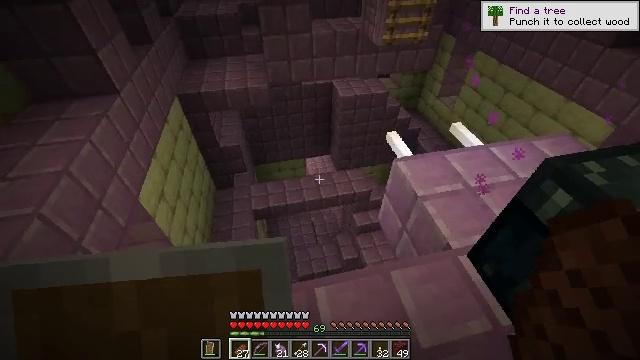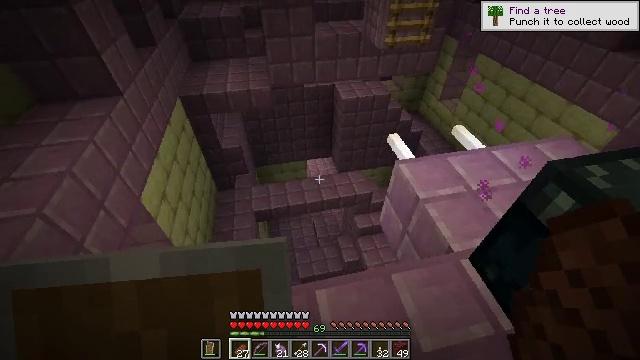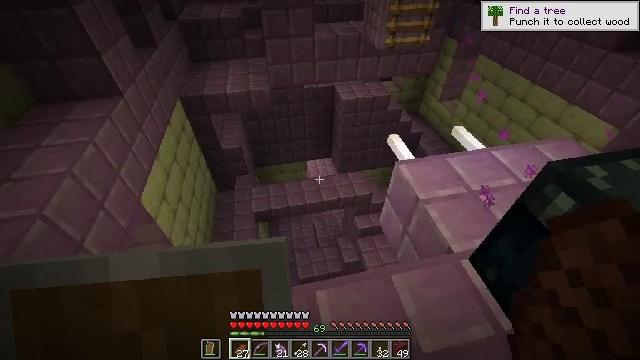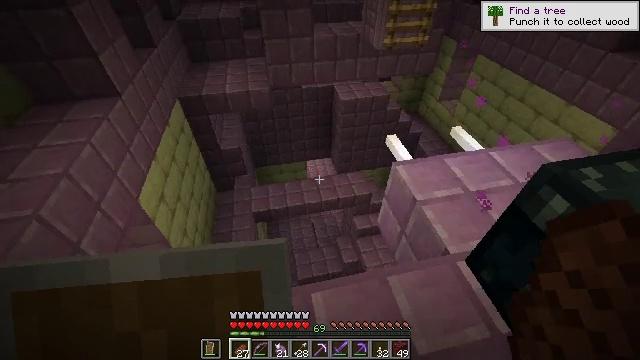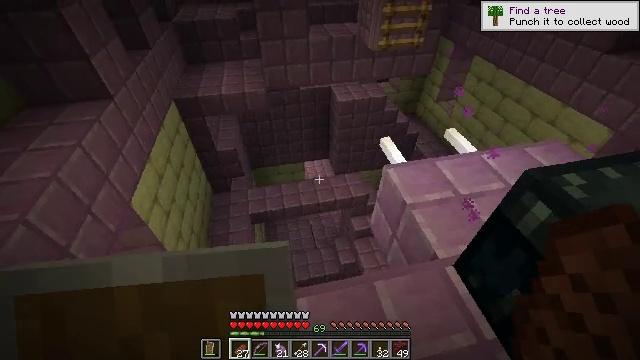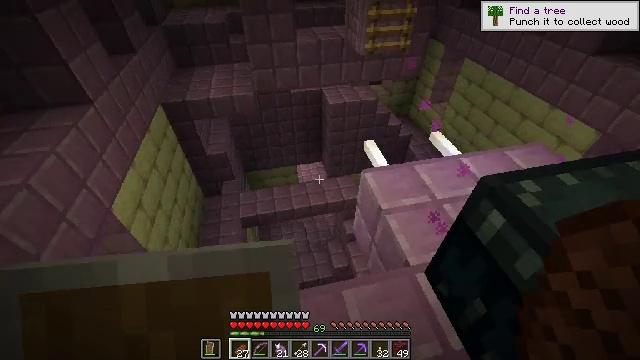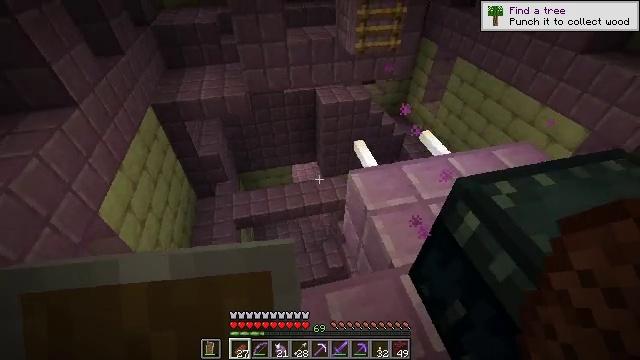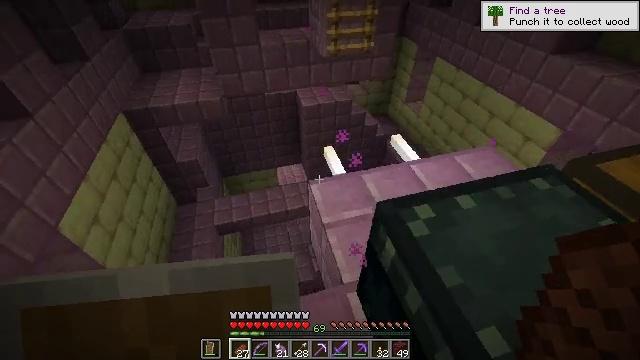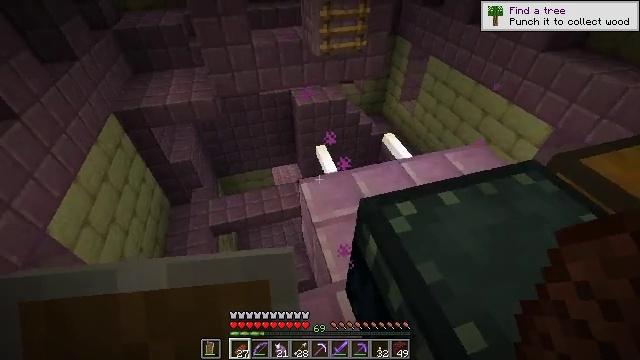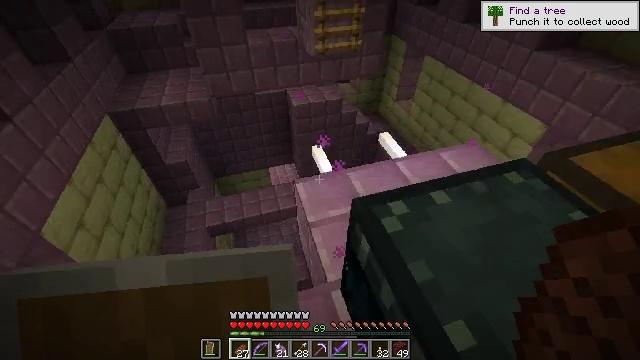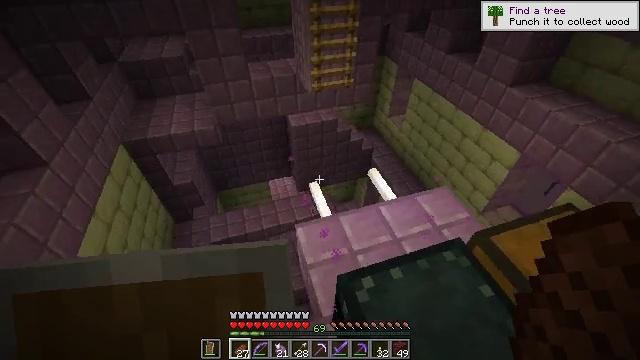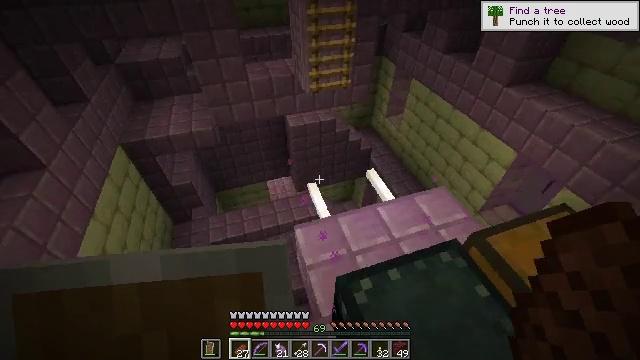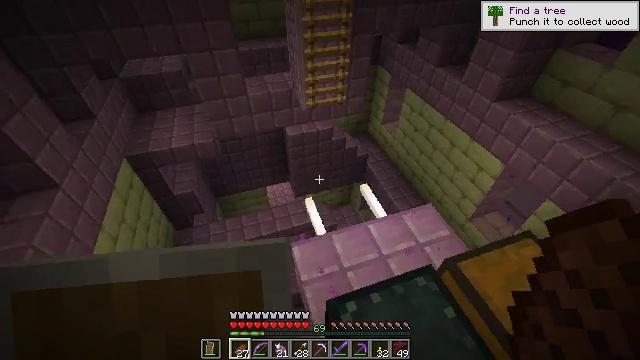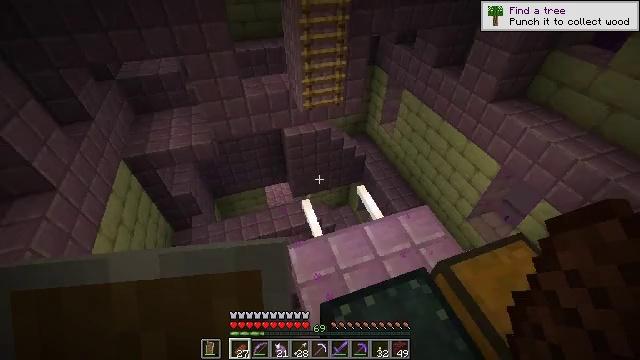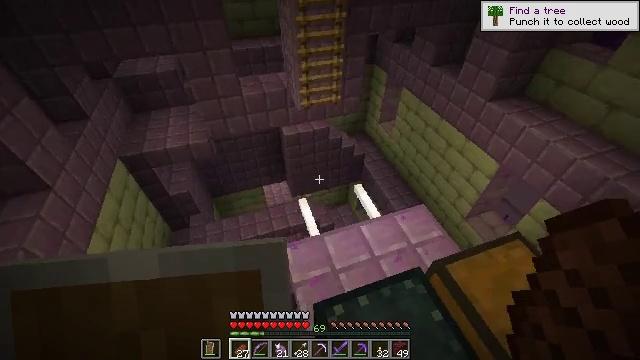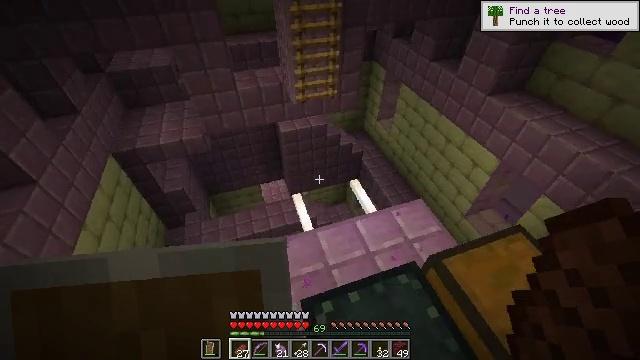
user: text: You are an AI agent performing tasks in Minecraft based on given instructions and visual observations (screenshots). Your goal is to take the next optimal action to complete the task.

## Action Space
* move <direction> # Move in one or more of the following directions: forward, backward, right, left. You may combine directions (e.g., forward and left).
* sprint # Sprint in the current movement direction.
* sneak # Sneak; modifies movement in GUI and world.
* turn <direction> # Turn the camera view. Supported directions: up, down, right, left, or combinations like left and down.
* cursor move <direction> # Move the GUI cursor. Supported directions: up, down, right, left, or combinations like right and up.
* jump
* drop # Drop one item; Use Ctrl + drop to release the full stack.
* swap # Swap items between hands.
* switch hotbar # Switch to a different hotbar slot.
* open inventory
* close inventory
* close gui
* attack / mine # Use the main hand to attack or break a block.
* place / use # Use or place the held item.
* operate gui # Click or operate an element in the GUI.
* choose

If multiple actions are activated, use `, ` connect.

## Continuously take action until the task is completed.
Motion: motion action
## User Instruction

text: Mine the chest to collect it.
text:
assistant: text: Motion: no_op
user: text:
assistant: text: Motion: no_op
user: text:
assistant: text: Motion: move right
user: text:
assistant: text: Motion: move right
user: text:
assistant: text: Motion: move right
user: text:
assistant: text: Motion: move right
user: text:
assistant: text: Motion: move right, turn right
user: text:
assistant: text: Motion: move right
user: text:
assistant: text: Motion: move right, jump
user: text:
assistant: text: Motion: move right, jump
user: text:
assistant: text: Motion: move right, jump
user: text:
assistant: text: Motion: move right, jump
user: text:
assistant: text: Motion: move right, jump
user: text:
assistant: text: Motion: move right, jump
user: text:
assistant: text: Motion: move right
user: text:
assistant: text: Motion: move right
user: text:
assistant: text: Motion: move right, turn right
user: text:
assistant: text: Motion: move right, turn right and down
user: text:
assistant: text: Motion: move right, turn right and down
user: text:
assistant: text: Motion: move right, turn right
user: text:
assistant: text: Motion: move right, turn right
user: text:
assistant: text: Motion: move right
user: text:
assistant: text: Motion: move right
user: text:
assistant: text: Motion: move right
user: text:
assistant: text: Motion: move forward and move right
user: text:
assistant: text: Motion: move forward and move right
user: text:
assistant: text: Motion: move forward and move right
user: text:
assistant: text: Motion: move forward and move right
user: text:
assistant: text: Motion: move forward and move right
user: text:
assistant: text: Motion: move forward and move right